Field crop: maize
Growth stage: 2
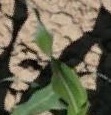
Species: maize